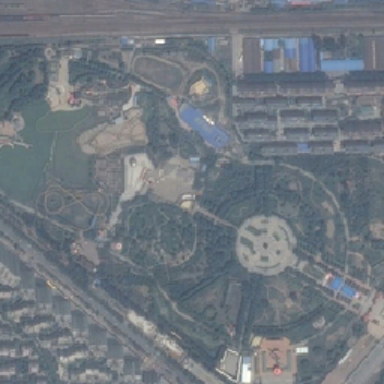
This is placeos aerial view .